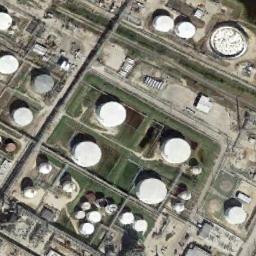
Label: storage_tank